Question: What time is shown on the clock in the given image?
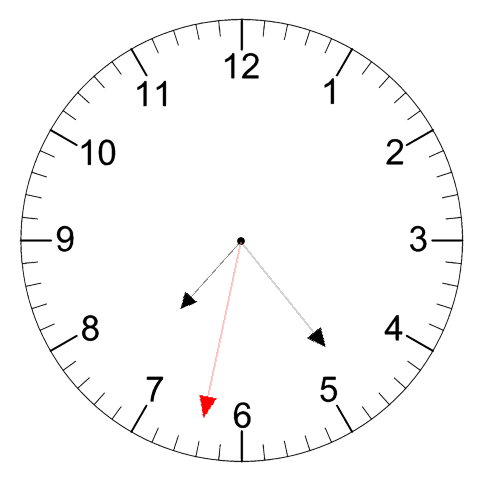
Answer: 07:23:32